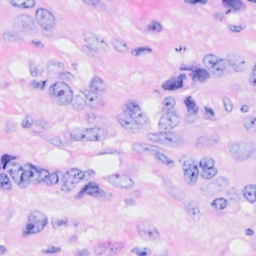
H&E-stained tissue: Breast